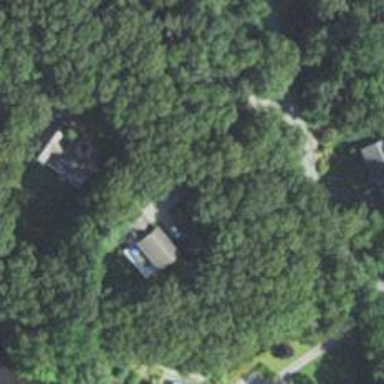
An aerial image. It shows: Residential driveway used as service road.